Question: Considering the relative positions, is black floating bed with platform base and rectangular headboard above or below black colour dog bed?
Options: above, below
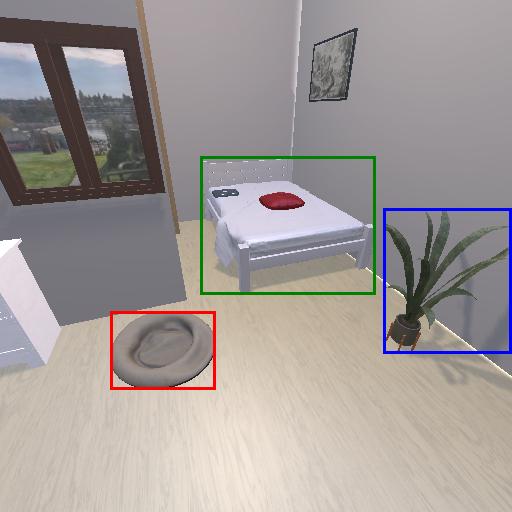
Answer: above